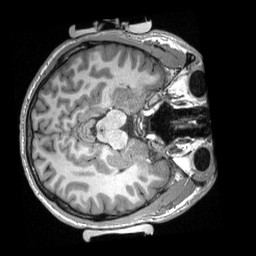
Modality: T1w
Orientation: axial
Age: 22
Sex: male
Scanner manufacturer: siemens
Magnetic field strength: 3 T
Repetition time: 2.3 s
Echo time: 0.00308 s